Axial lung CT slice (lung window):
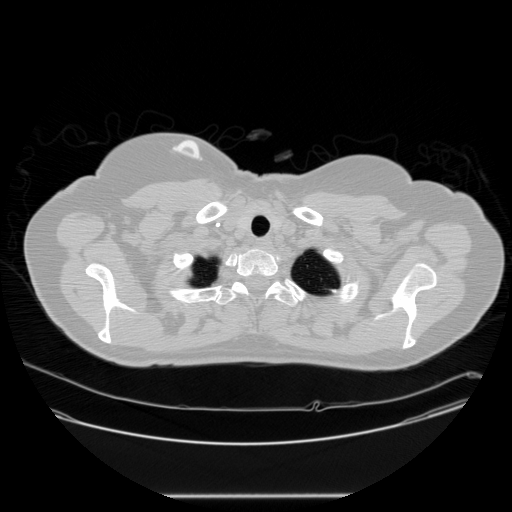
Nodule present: no